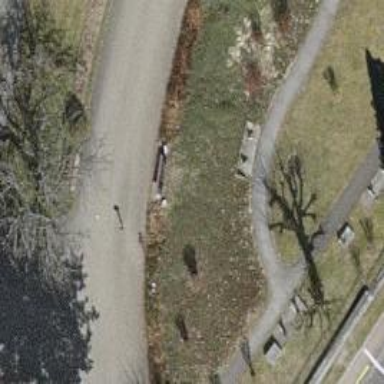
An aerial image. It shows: Brown bench in the vicinity.